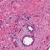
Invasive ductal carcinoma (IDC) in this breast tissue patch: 0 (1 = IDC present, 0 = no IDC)